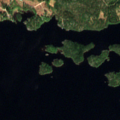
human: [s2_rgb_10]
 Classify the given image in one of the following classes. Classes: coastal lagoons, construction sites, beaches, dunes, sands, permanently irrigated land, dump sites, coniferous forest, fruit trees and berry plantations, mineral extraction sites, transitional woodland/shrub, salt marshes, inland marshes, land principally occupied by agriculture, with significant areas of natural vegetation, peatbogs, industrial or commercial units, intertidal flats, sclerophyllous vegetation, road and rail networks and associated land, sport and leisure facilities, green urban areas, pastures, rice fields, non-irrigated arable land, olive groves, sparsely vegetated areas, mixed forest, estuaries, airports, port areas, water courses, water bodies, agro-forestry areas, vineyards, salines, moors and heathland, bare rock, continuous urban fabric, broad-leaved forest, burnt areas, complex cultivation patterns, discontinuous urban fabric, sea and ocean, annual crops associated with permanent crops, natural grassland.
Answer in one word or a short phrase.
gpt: coniferous forest, water bodies